Question: Does anyone know how to open the Options context menu with keyboard shortcut?

Oh nevermind: SHIFT-ALT-F10
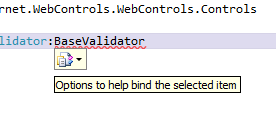
Answer: You can use + (period).